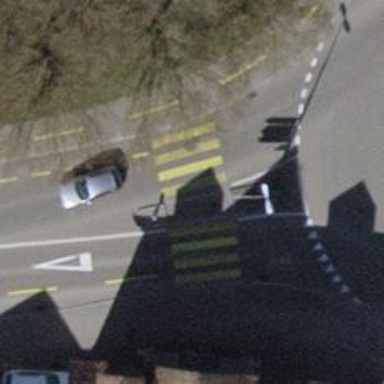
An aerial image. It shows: Uncontrolled zebra crossing with central island.